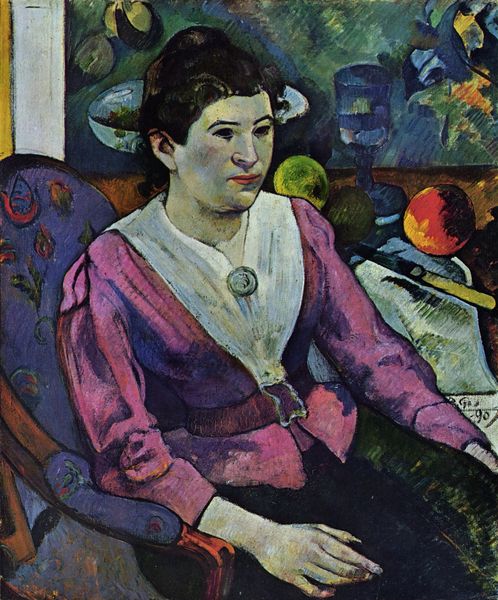
Titel: Porträt der Marie Derrien Lagadu
Künstler: Paul Gauguin
Standort: Chicago (Illinois)
Institution: The Art Institute of Chicago
Schlagwörter: blau, gemälde, hand, haut, laub, schatten, vogel, weiß, cezanne, gelb, grün, mädchen, sitzen, blumen, braun, bunt, fenster, finger, frau, frisur, glas, grau, haar, hell, hintergrund, kleid, licht, mund, nase, orange, raum, schmuck, schwarz, stuhl, stützen, tisch, blick, blüte, blüten, dame, gürtel, obst, rot, tuch, ball, expressionismus, muster, ornament, rock, alt, jacke, jung, wand, arm, arme, augen, bluse, falten, gesicht, kragen, messer, rahmen, schale, silber, ärmel, bild, bildnis, hals, hände, portrait, signatur, tischtuch, vögel, auge, haare, kelch, kostüm, sessel, innen, augenbrauen, brosche, kontrast, lippen, rosa, kreis, rund, frucht, früchte, stilleben, stillleben, apfel, taille, äpfel, seitlich, armlehne, lehne, sitz, abstrakt, farben, farbe, lila, violett, weis, van gogh, essen, wein, polster, tapete, woman, zopf, brauen, halstuch, ornamente, lippenstift, flieder, gauguin, birne, pink, griff, schnalle, eng, blumenmuster, lehnstuhl, medaillon, weinglas, schraffur, türstock, toulouse-lautrec, sektglas, polsterung, paul cezanne, picasso, apple, pfirsich, young, frühstück, kopfschmuck, weisss, sitzportrait, sitzporträt, matisse, rückwand, stielglas, blazer, sessellehne, paul gauguin, gürtelschnalle, ildnis, brunette, bluise, m0dern, posterung, portrair, 90, rock+, louluse-lautrec, fehlfarben